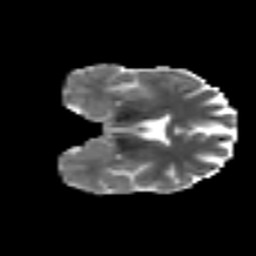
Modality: MD
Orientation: coronal
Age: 46
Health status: ill
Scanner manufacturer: philips
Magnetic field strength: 3 T
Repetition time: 9 s
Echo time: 0.127 s